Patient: sex F, age 54
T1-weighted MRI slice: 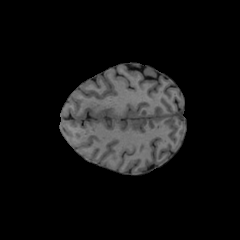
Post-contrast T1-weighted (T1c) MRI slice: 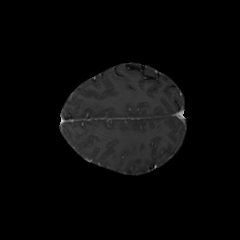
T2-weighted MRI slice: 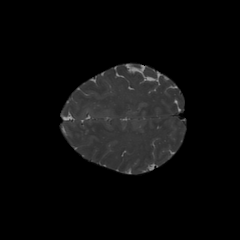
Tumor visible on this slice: no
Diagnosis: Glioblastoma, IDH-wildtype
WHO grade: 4